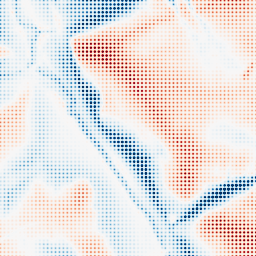
Category: multiscale
Decomposition family: dog_multiscale
Decomposition parameters: sigma_ratio: 1.6
n_scales: 6
base_sigma: 1
Upsampling method: sinc_hamming
Upsampling parameters: scale: 8
kernel_size: 4
Upsampling scale: 8